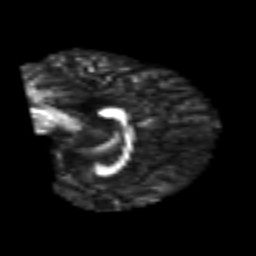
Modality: FA
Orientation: sagittal
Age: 25
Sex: male
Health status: healthy